九年级 · 代数
已知二次函数 $y=-x^{2}-2 x+3$, 当 $-2 \leq x<m$ 时, 函数值的取值范围是 $3 \leq y \leq 4$, 则 $m$ 的取值范围是 $\qquad$ .
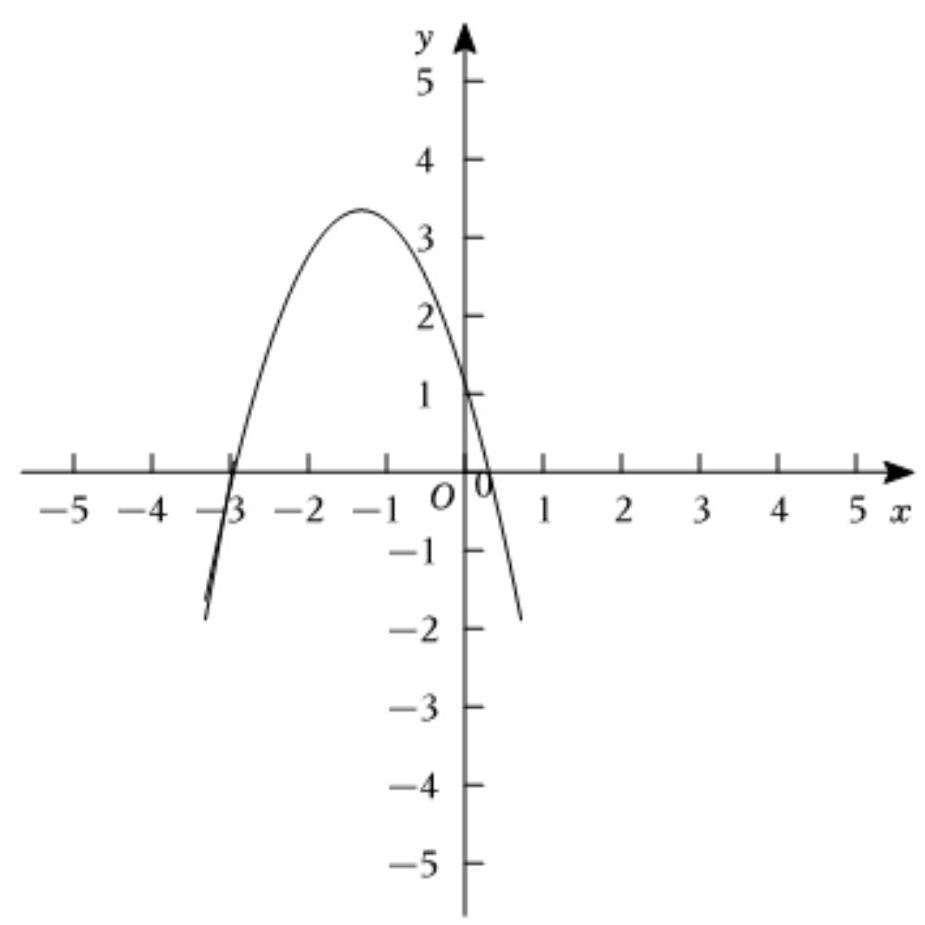
答案:  $-1<m \leq 0$

解析: 解: $\because y=-x^{2}-2 x+3=-(x+1)^{2}+4$, 顶点坐标为 $(-1,4)$, 开口向下,当 $x=-1$ 时, 取得最大值 $y=4$,
当 $x=0, y=3$, 根据对称性可得 $x=-2$ 时, $y=3$,

$\therefore-2 \leq x \leq 0$ 时, 函数值的取值范围是 $3 \leq y \leq 4$,

$\because$ 当 $-2 \leq x<m$ 时, 函数值的取值范围是 $3 \leq y \leq 4$,

$\therefore$ 结合图象可得: $-1<m \leq 0$,

故答案为: $-1<m \leq 0$.

利用配方法将二次函数解析式由一般式变形为顶点式, 代入 $x=0$ 求出 $y$ 的值, 结合当 $-2 \leq x<m$ 时 $y$的取值范围是 $3 \leq y \leq 4$, 即可得出 $m$ 的值, 验证后即可得出结论.

本题考查了二次函数的性质以及二次函数图象上点的坐标特征, 利用二次函数图象上点的坐标特征找出 $m$ 的值是解题的关键.